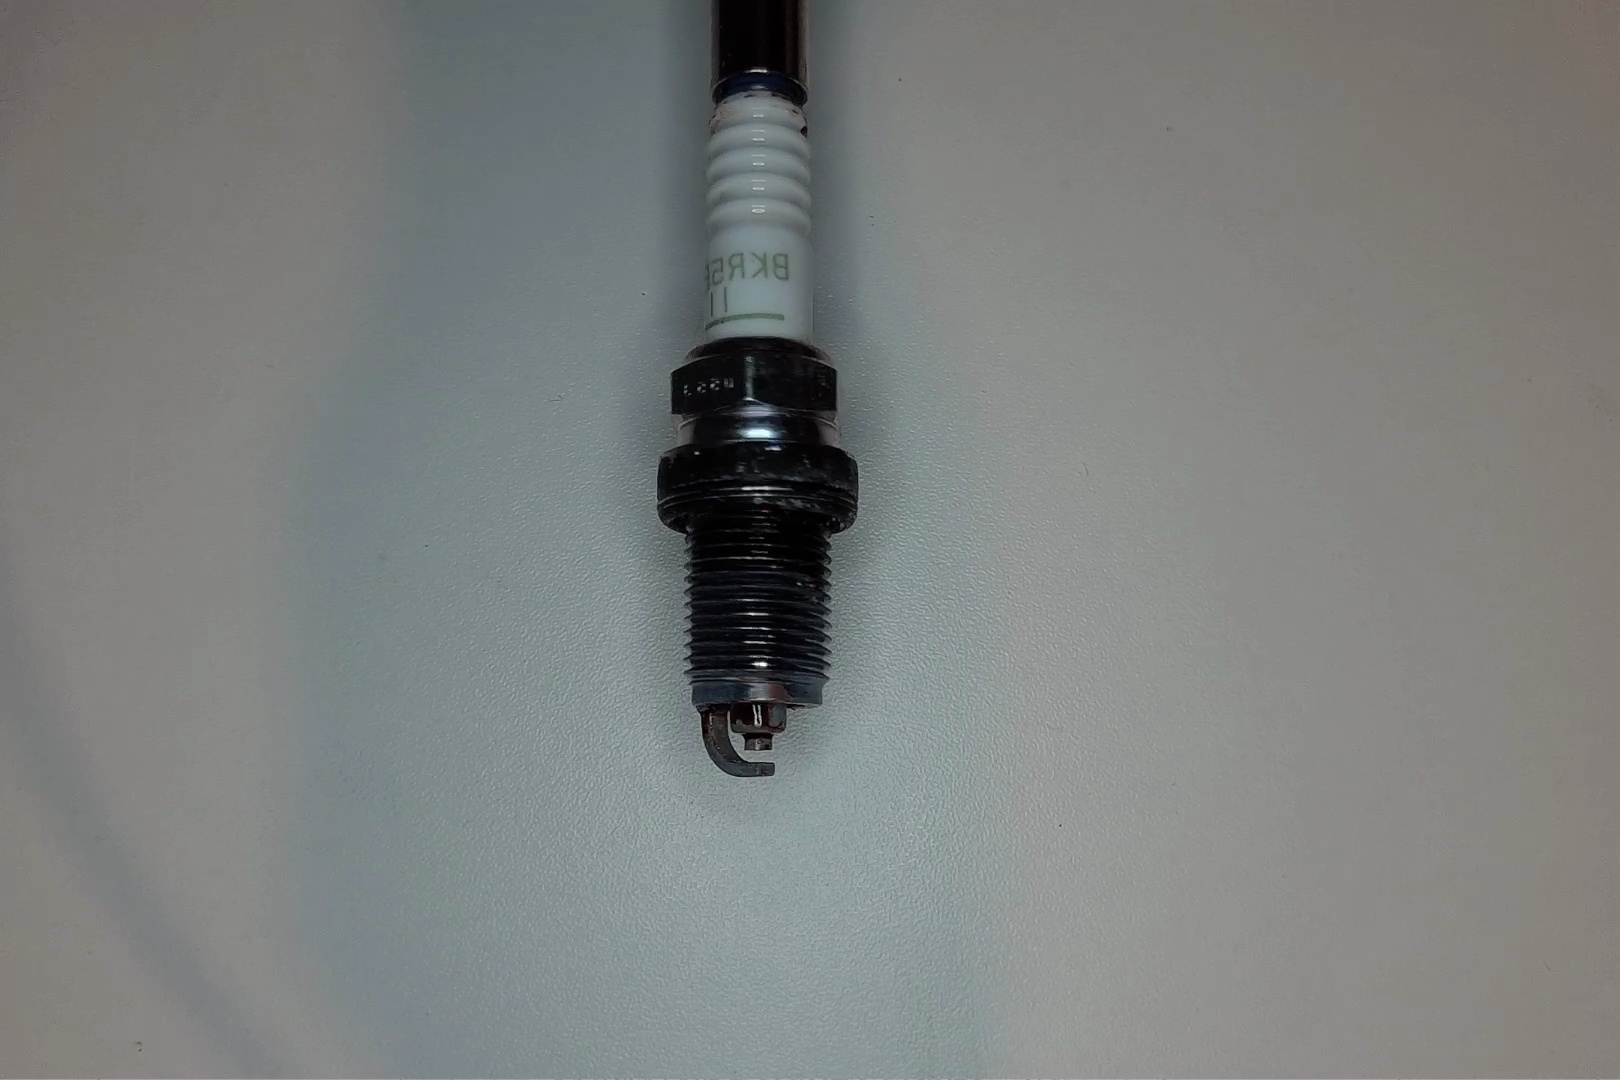
Label: anomaly